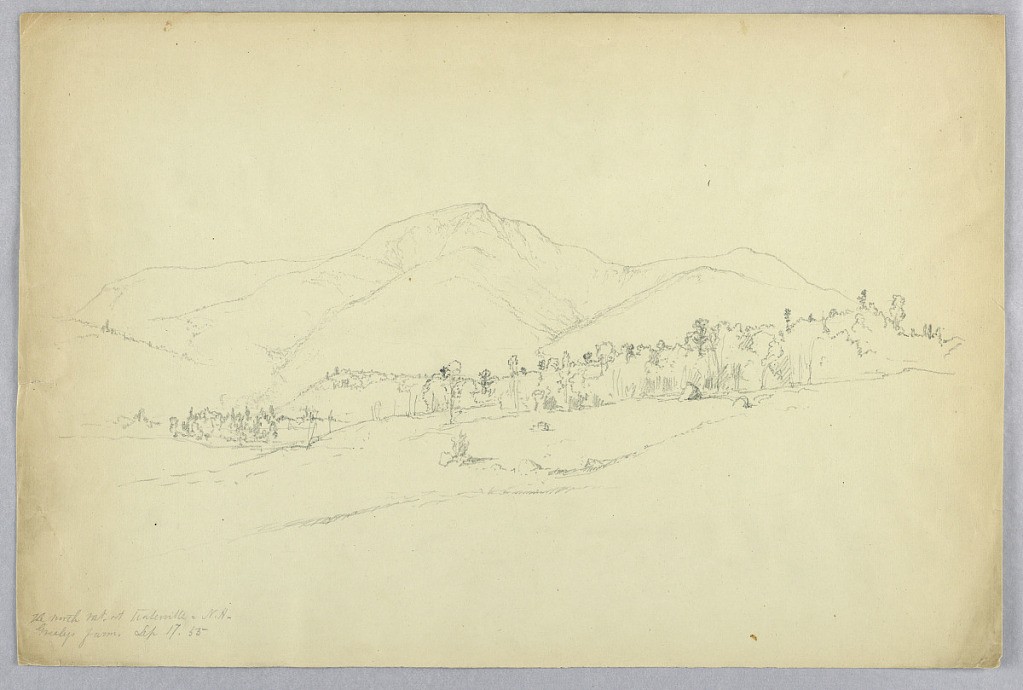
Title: North Mountain, New Hampshire
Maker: Daniel Huntington, American, 1816–1906
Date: September 17, 1855
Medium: Graphite and black crayon on pale green paper
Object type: Drawing
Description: Pasture in foreground, with woods at far side. Mountain, center, in distance.